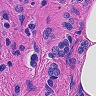
Metastatic tissue present: yes